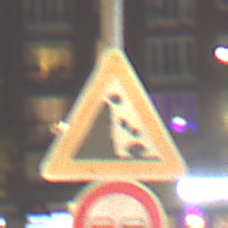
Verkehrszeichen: SteinschlagLinks
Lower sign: Ueberholverbot
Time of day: Night
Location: Outdoor (Urban)
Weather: Clear
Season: NotSpecified
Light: Artificial